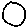
Label: circle